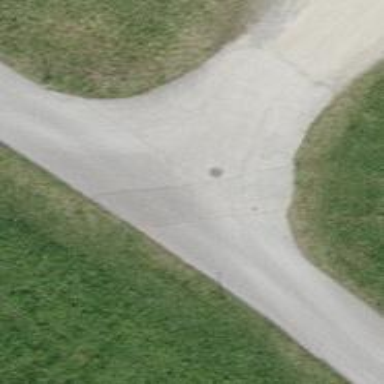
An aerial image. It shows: Unclassified road with asphalt surface.